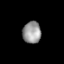
Tissue: lung
Cell type: Epithelial cells
Senescence score: 0.1813
Nuclear area (px): 395
Mean DAPI intensity: 151.22